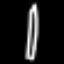
Label: pencil